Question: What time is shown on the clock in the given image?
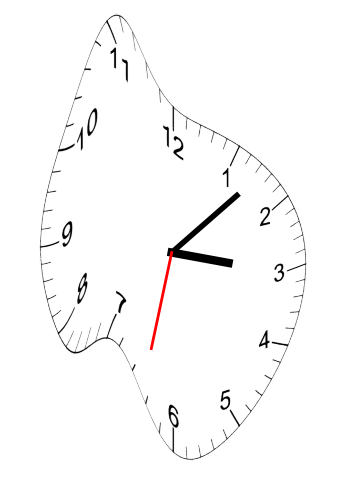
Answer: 03:07:32